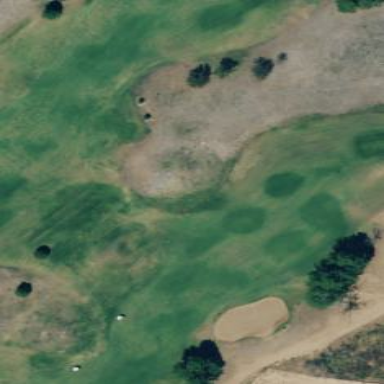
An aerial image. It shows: Well-maintained grass fairway on golf course.